Question: I've got a problem and I don't really know how to do it in a proper Scala way.
I've got a list of objects, holding a date. I want to do something like this:

I want to make a selection using an acceptable time value, like 2 hours, between 2 successors in the list. The purpose is to keeps user trend comparing to a point (if he shows up 2 times here, or 1 or 15 !).
The algorithm I imagined:
- - -
How to do it, with some filters or collects? Oh and if the algorithm doesn't sounds good for you, I'm open to criticism!
Edit: I'm not asking for the solution, but just the right functions to lookup!
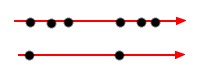
Answer: Say I have a list of integers, and I want to step through them and only keep the ones which are more than 1 greater than the previous. I would use foldLeft to step through them, building a list of only the items which are acceptable:
'''
val nums = List(1,2,4,5,7)
nums.foldLeft(List<URL>{
case (List(), b) => List(b)
case (list, b) if b - list.head > 1 => list :+ b
case (list, b) => list
}
'''